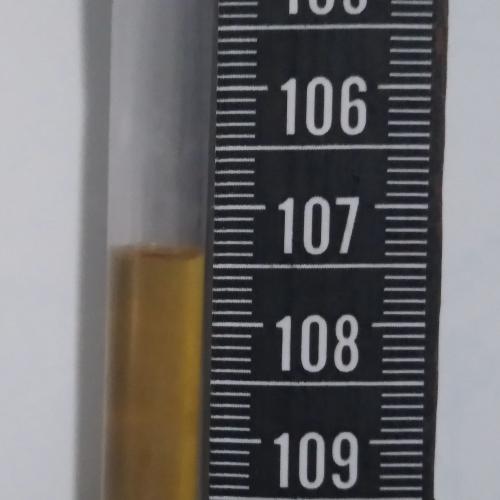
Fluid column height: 107.4 cm